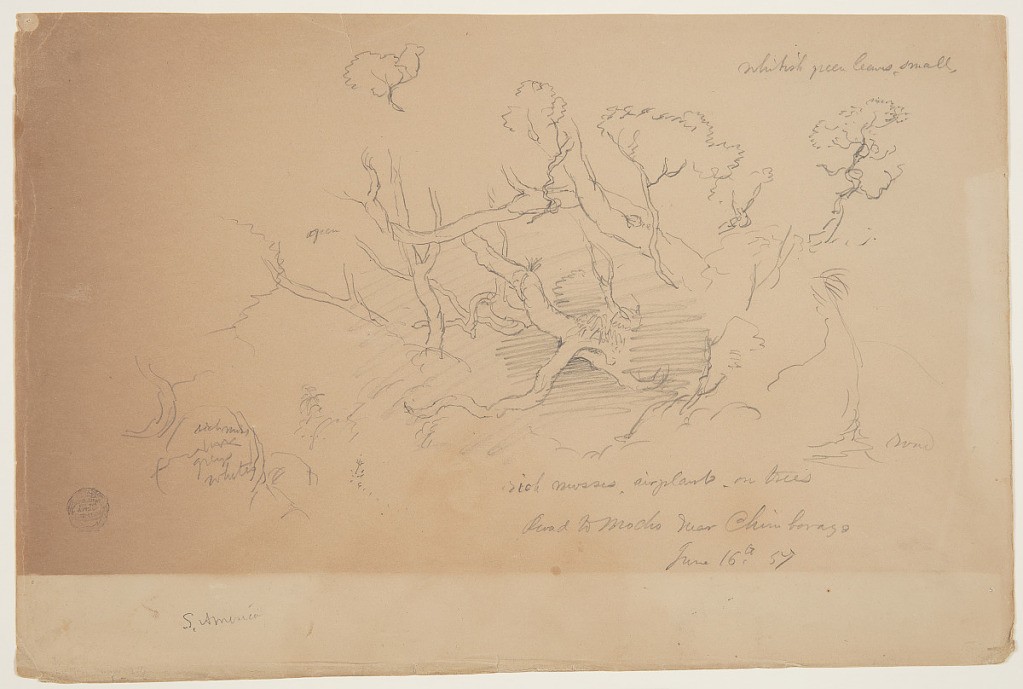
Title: Trees and Rocks on the Road to Mocha, Ecuador, near Chimborazo
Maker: Frederic Edwin Church, American, 1826–1900
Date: June 16, 1857
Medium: Graphite on tan wove paper
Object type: Drawing
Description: Landscape and botanical sketch showing a view of trees and rocks on the road to Mocha, Ecuador, near Chimborazo. At center, the branches of one or two twisting, amorphous trees intermingle like writhing tendrils. Vines, ferns, and air plants hang off these branches and are nestled in the crux between them. Lush bunches of leaves are shown at upper center and upper right. At lower left, a group of boulders are visible beside the tangled branches.